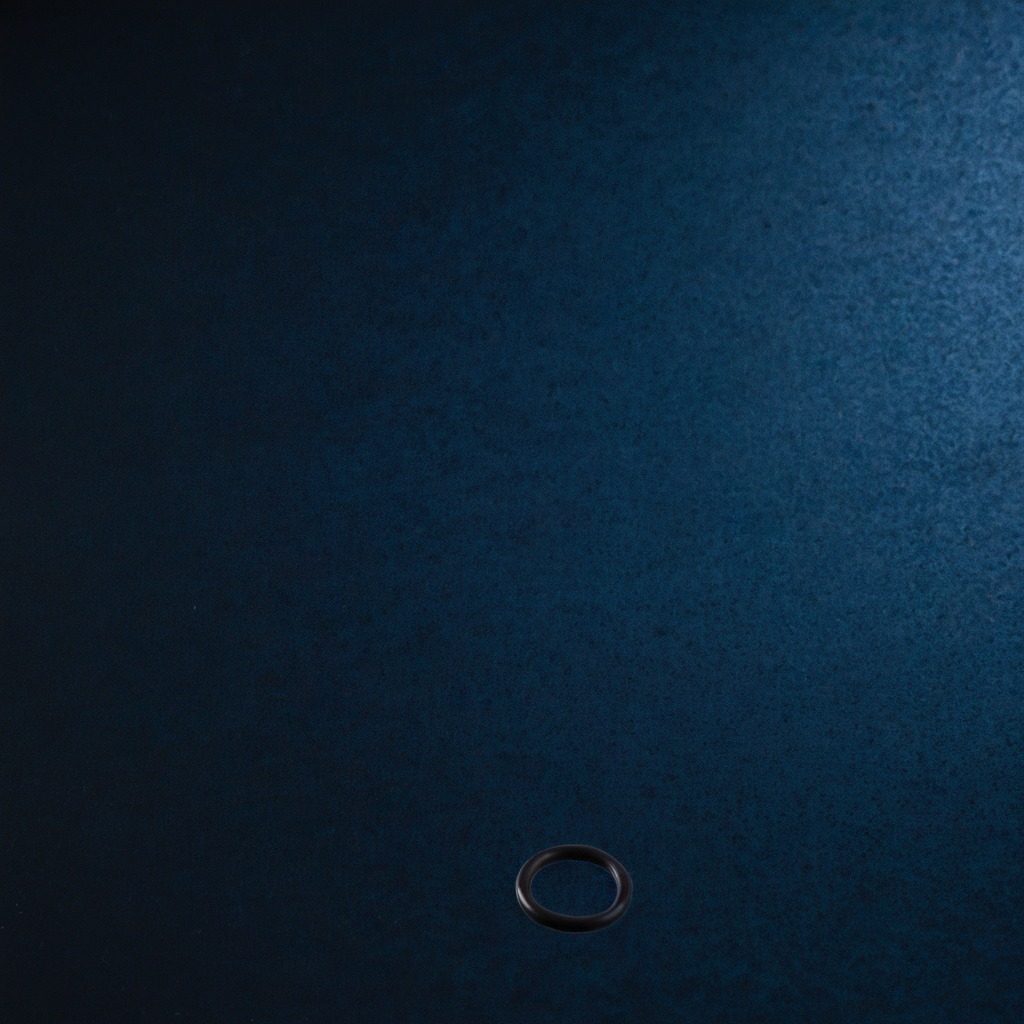
A rubber O-ring lying on a clean granite tabletop covered with a blue rubber mat inside a workshop at night soft shadows worn but beneath the mat